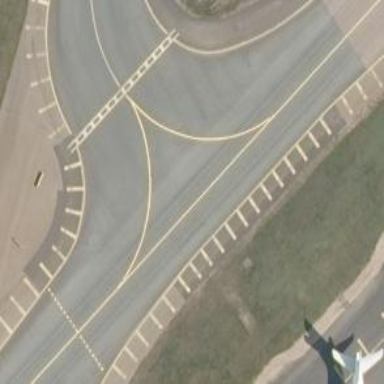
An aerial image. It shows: Image of taxiway at airport.